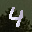
Label: 4